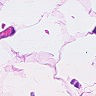
Metastatic tissue present: no